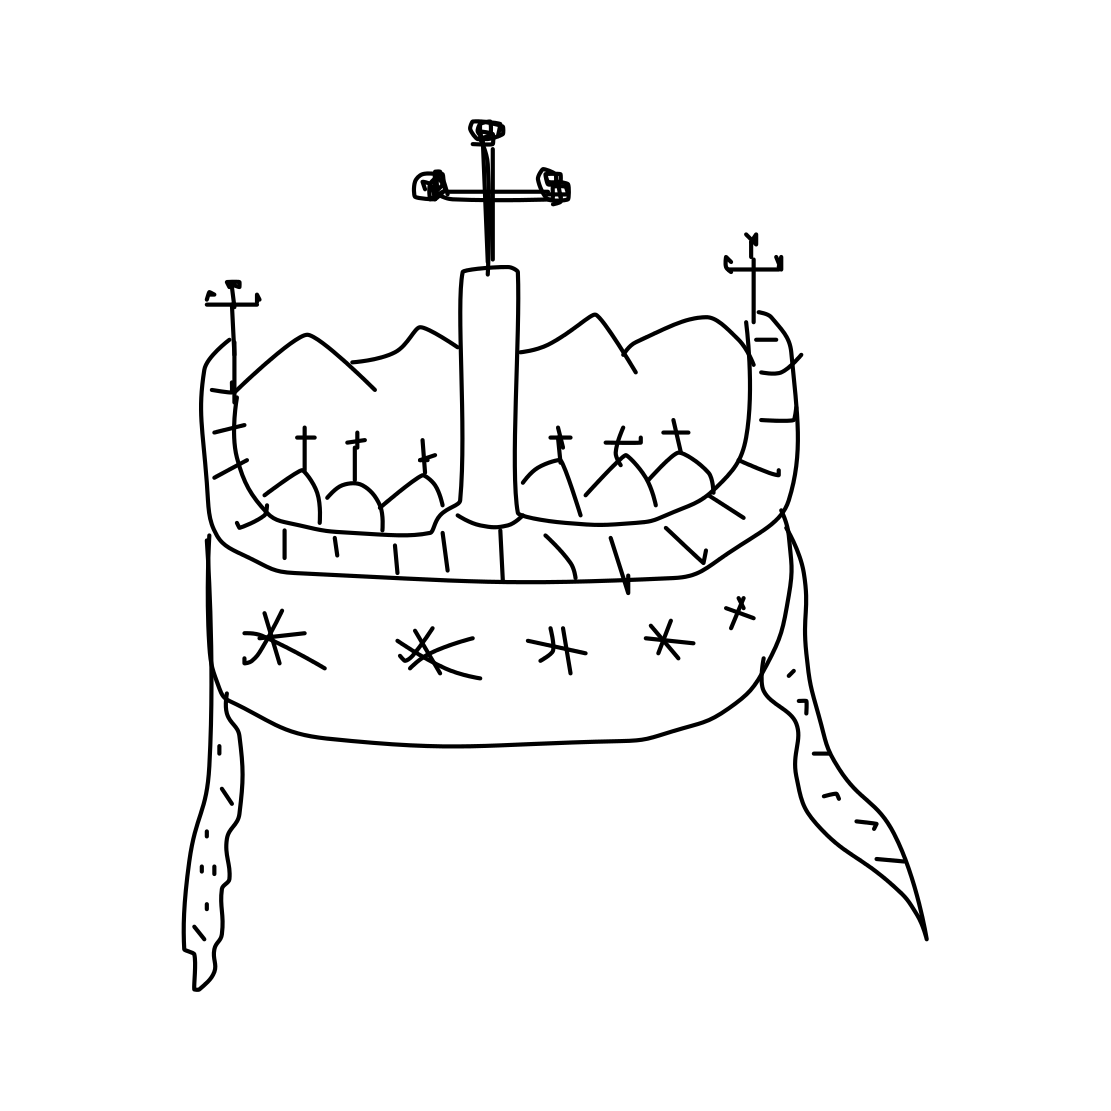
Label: crown